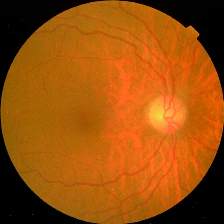
Diabetic retinopathy grade: No DR